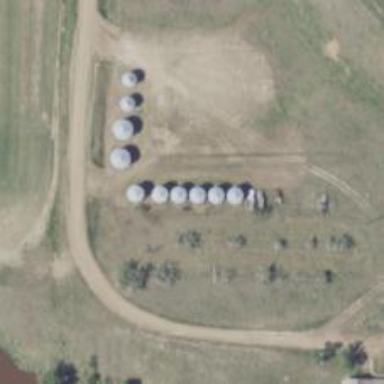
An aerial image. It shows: Silo.